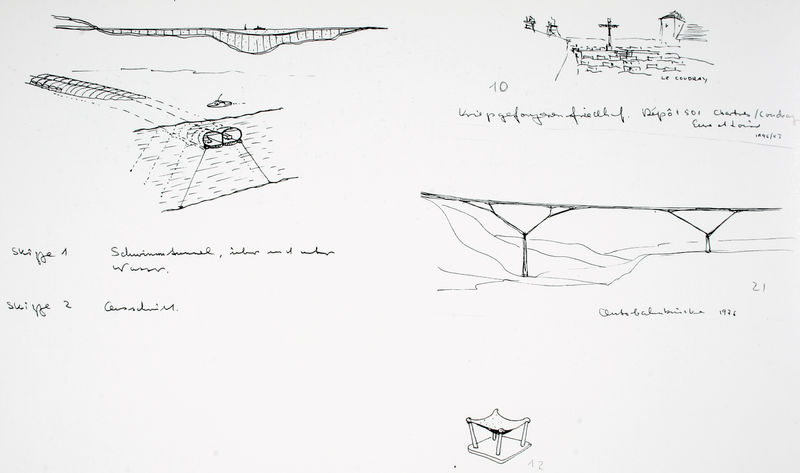
Titel: Skizzenhafte Analyse verschiedener Versorgungssysteme
Künstler: Frei Otto
Schlagwörter: landschaft, profil, schwarz, skizze, stützen, zeichnung, haus, architektur, feld, natur, brücke, tal, turm, schrift, papier, acker, berge, gebirge, striche, tusche, kreuz, text, bleistift, entwurf, struktur, schienen, netz, raster